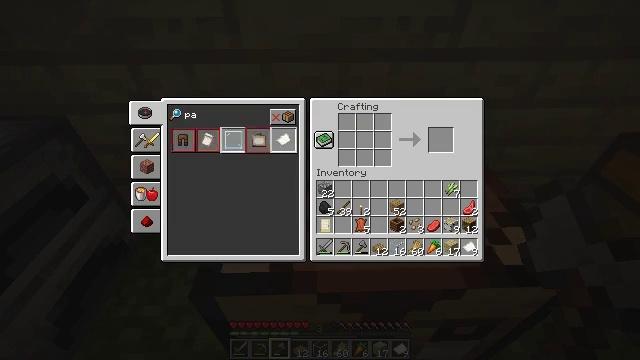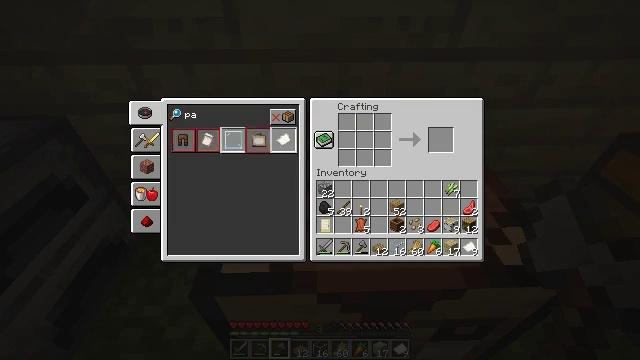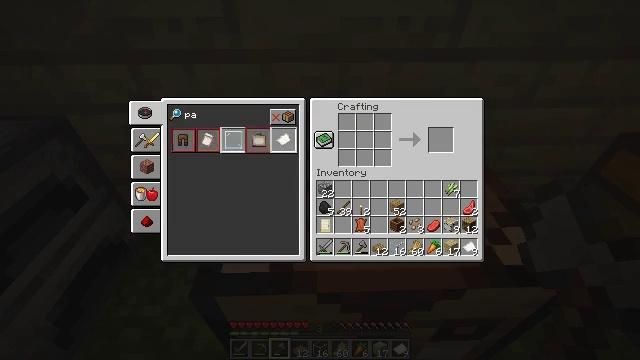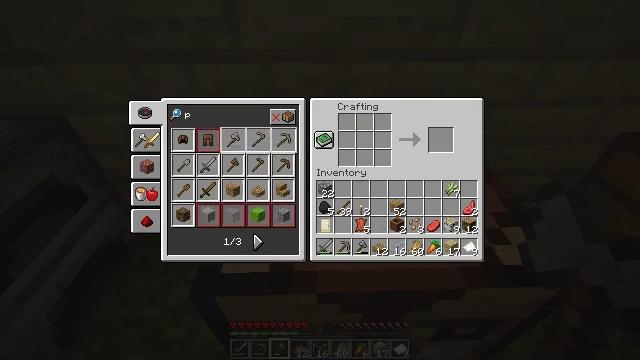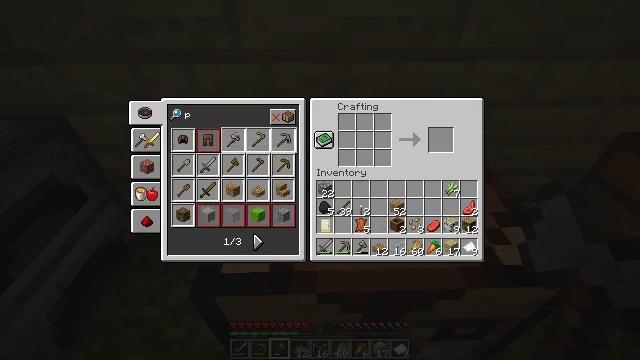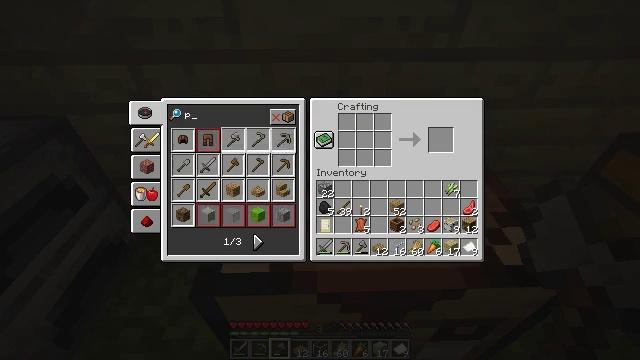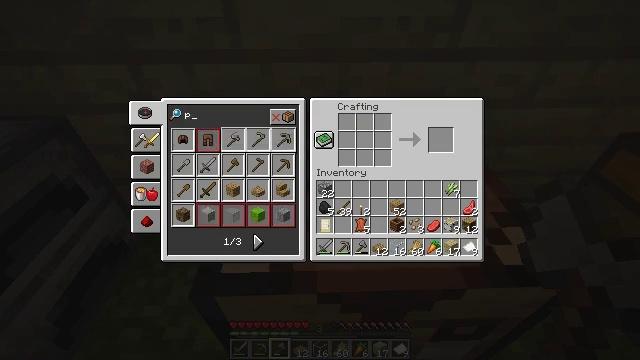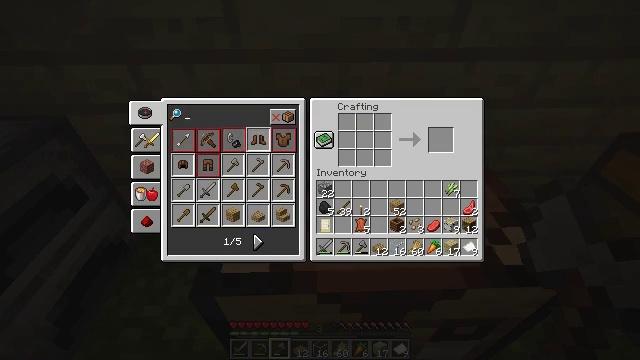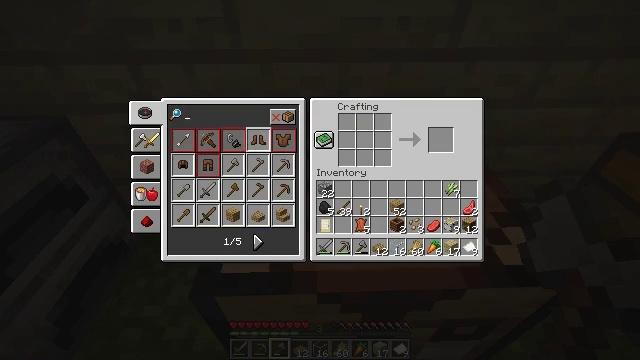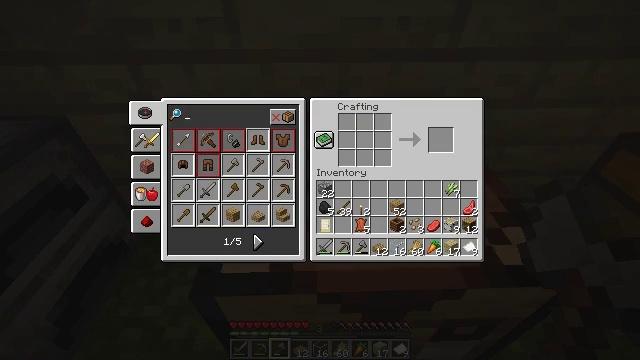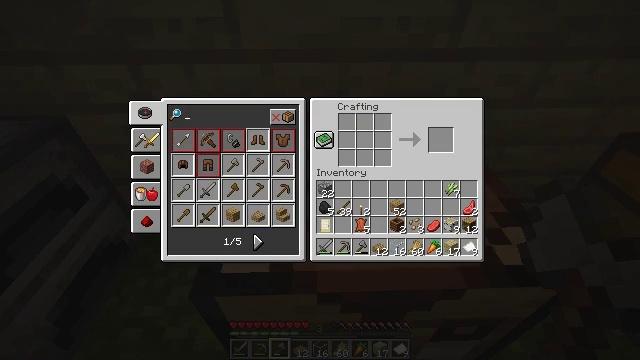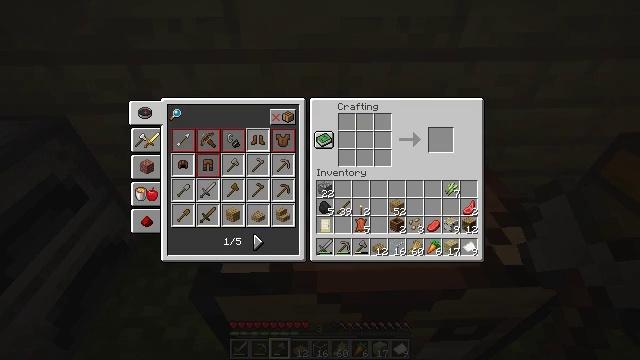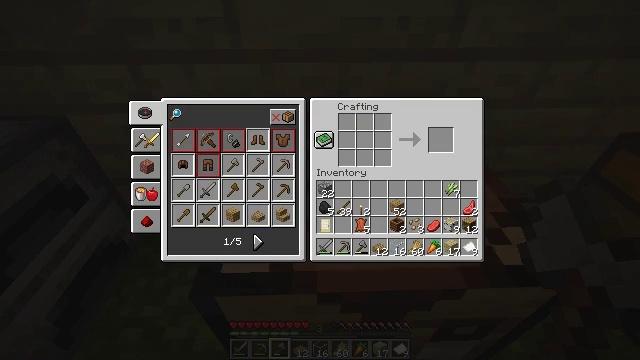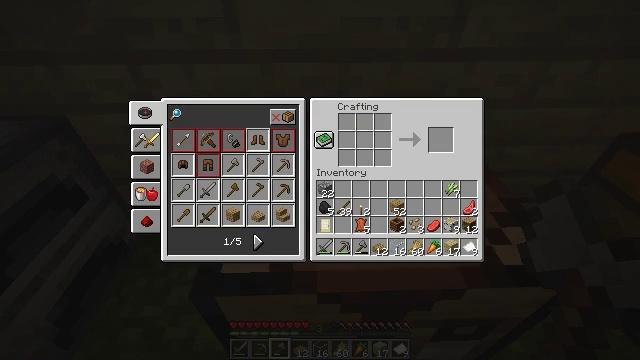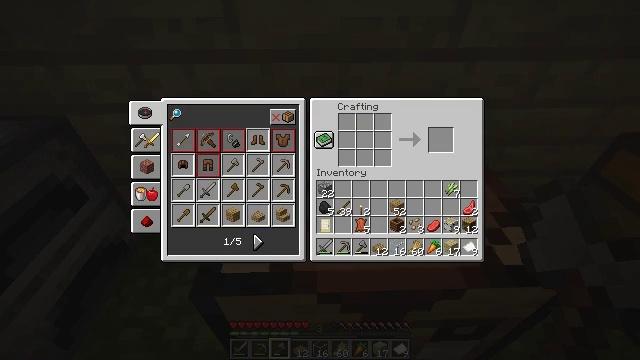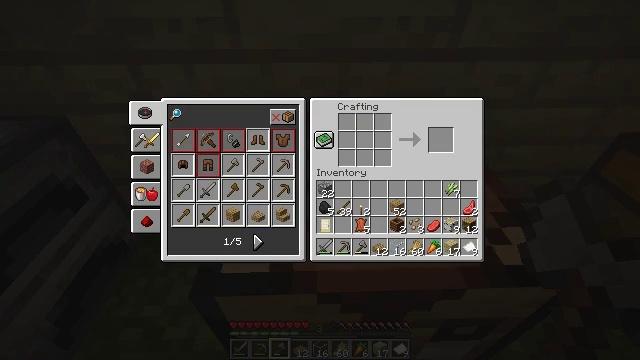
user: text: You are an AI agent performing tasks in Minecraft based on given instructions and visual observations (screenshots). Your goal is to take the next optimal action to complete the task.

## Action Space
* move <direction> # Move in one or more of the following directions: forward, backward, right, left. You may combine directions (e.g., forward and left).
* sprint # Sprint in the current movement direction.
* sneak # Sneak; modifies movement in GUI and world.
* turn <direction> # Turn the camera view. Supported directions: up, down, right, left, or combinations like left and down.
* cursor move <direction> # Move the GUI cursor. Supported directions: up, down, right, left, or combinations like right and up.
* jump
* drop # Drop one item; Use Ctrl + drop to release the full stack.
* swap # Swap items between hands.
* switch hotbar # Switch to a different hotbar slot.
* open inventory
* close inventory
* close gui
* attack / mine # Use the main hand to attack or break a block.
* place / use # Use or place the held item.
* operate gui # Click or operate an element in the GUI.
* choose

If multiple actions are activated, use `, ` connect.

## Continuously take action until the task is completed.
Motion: motion action
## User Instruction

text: Open the crafting table and craft a book.
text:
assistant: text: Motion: no_op
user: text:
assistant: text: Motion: no_op
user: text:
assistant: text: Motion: no_op
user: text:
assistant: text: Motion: no_op
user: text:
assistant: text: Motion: no_op
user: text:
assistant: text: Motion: no_op
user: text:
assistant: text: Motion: no_op
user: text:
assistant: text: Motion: no_op
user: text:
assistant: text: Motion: no_op
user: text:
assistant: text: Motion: no_op
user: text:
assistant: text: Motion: no_op
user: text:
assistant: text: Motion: no_op
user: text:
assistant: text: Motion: no_op
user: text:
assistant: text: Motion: no_op
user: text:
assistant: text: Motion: no_op
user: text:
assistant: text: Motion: no_op
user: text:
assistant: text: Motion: no_op
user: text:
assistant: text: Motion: no_op
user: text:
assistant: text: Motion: no_op
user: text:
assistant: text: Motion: no_op
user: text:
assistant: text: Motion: no_op
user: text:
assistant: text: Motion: no_op
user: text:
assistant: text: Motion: no_op
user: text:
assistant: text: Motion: no_op
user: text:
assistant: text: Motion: no_op
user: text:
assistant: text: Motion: no_op
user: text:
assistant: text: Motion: no_op
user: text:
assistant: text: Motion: no_op
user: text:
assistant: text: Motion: no_op
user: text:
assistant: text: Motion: no_op